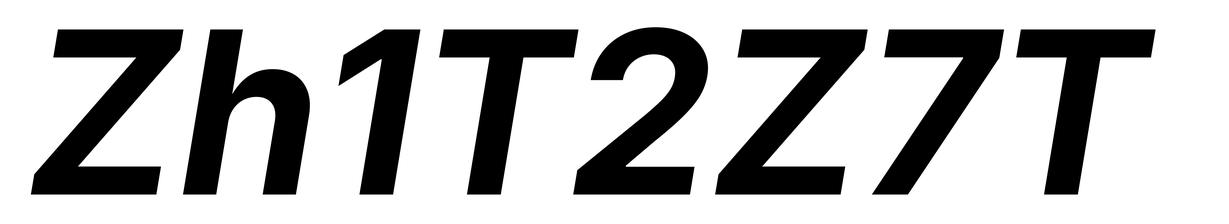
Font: Inter-Italic_Bold_Italic